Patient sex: F
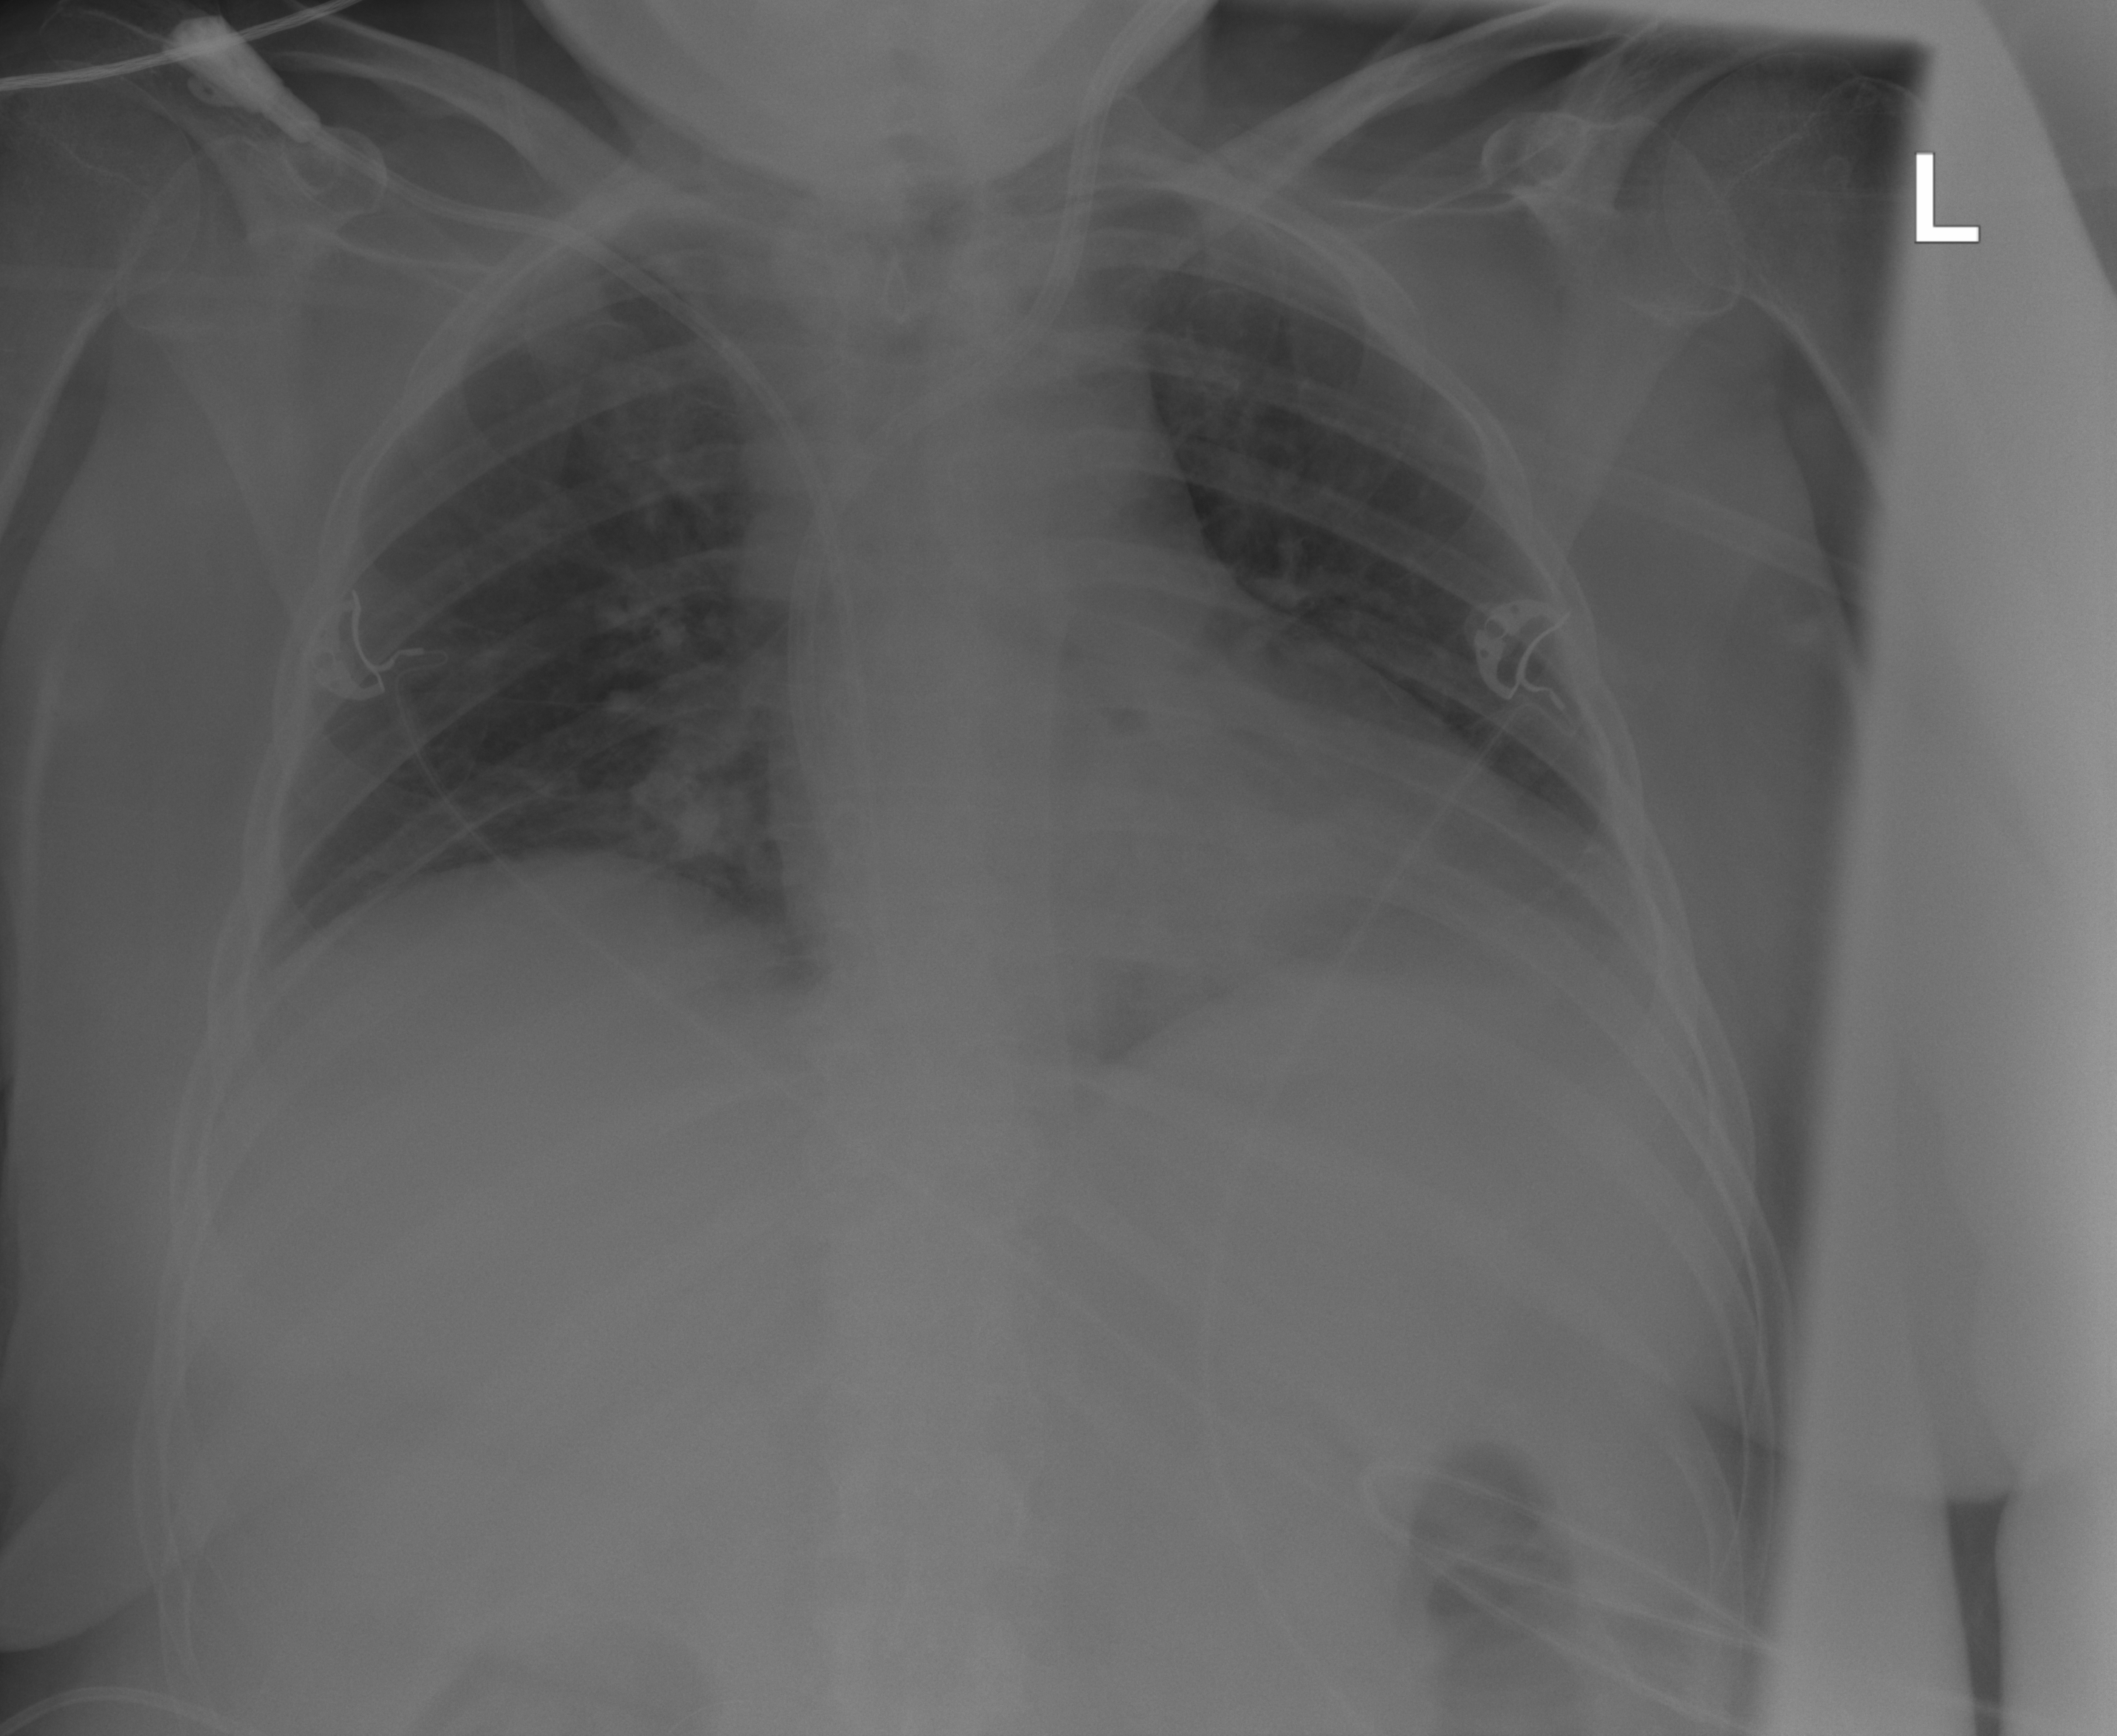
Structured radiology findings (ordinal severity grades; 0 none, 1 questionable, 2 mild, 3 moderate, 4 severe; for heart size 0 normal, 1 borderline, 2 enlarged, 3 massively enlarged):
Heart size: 0
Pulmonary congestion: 0
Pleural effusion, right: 0
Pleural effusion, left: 0
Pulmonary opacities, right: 0
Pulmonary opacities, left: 0
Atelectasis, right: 0
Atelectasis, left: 2